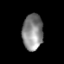
Tissue: lung
Cell type: Epithelial cells
Senescence score: 0.08915
Nuclear area (px): 728
Mean DAPI intensity: 135.887